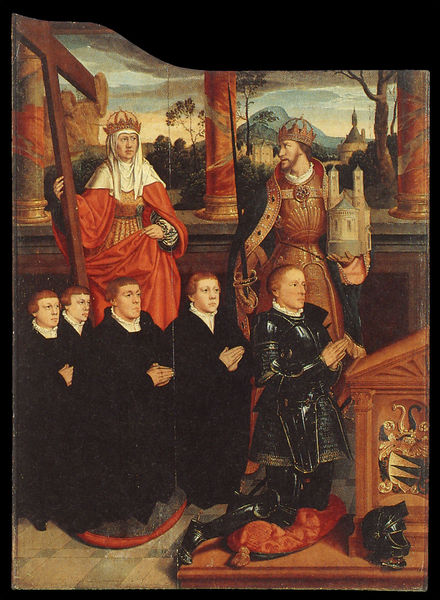
Titel: Altar der Kölner Familie Siegen
Schlagwörter: gemälde, mann, menschen, frau, männer, schwarz, säulen, rot, kirche, familie, krone, kissen, könig, papst, kreuz, knien, helm, beten, rüstung, altar, königin, maria, betend, söhne, stifter, stiftet, knieb